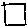
Label: square